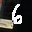
Label: 6